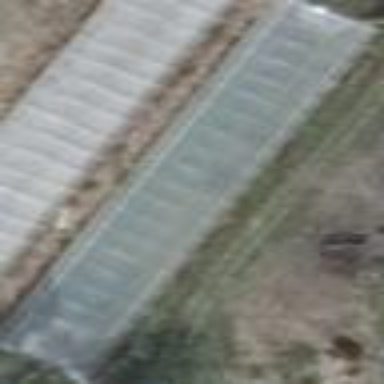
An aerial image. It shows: Greenhouse.